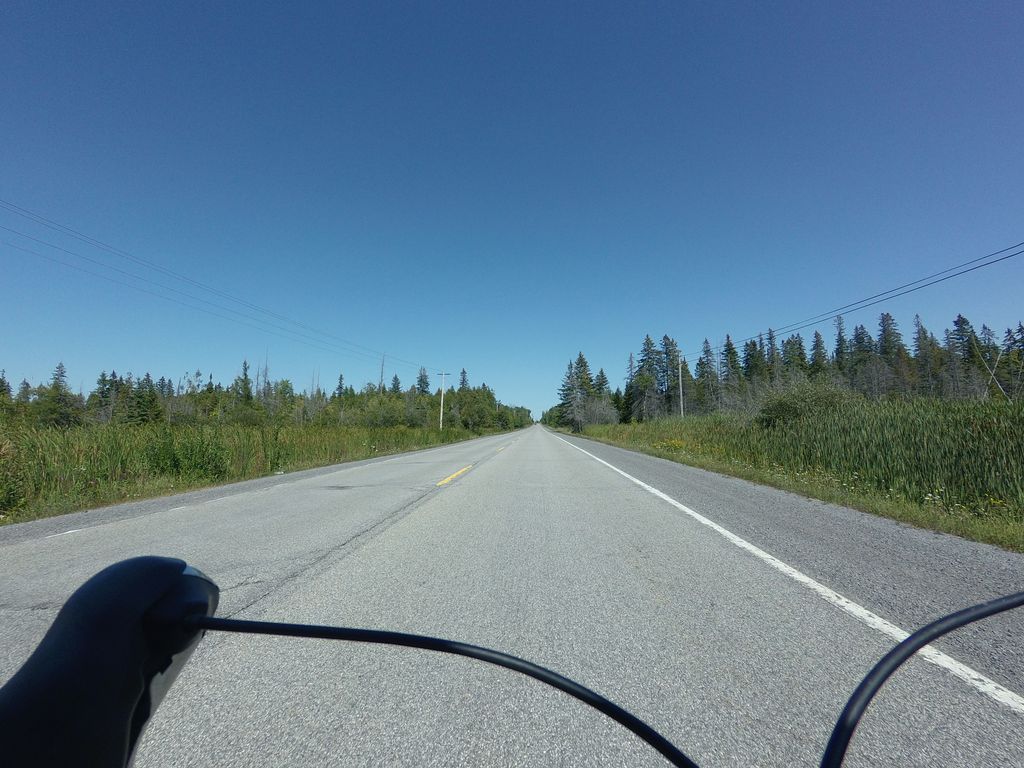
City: ottawa-gatineau